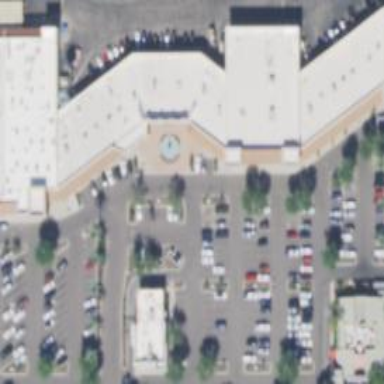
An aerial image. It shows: Retail building.